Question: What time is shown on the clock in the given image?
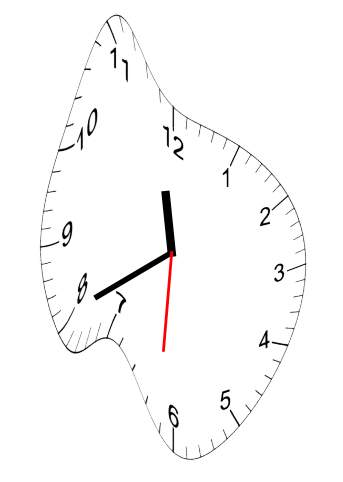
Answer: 11:40:31